【题型】选择题　【知识点】函数　【难度】medium
在同一平面直角坐标系内，函数$y=f(x)$及其导函数$y=f'(x)$的图象如图所示，已知两图象有且仅有一个公共点，其坐标为$(0,1)$，则（ ）

A. 函数$y=f(x)+x$的最大值为1 \quad B. 函数$y=\frac{e^x}{f(x)}$的最小值为1

C. 函数$y=f(x)\cdot e^x$的最大值为1 \quad D. 函数$y=\frac{f(x)}{e^x}$的最小值为1
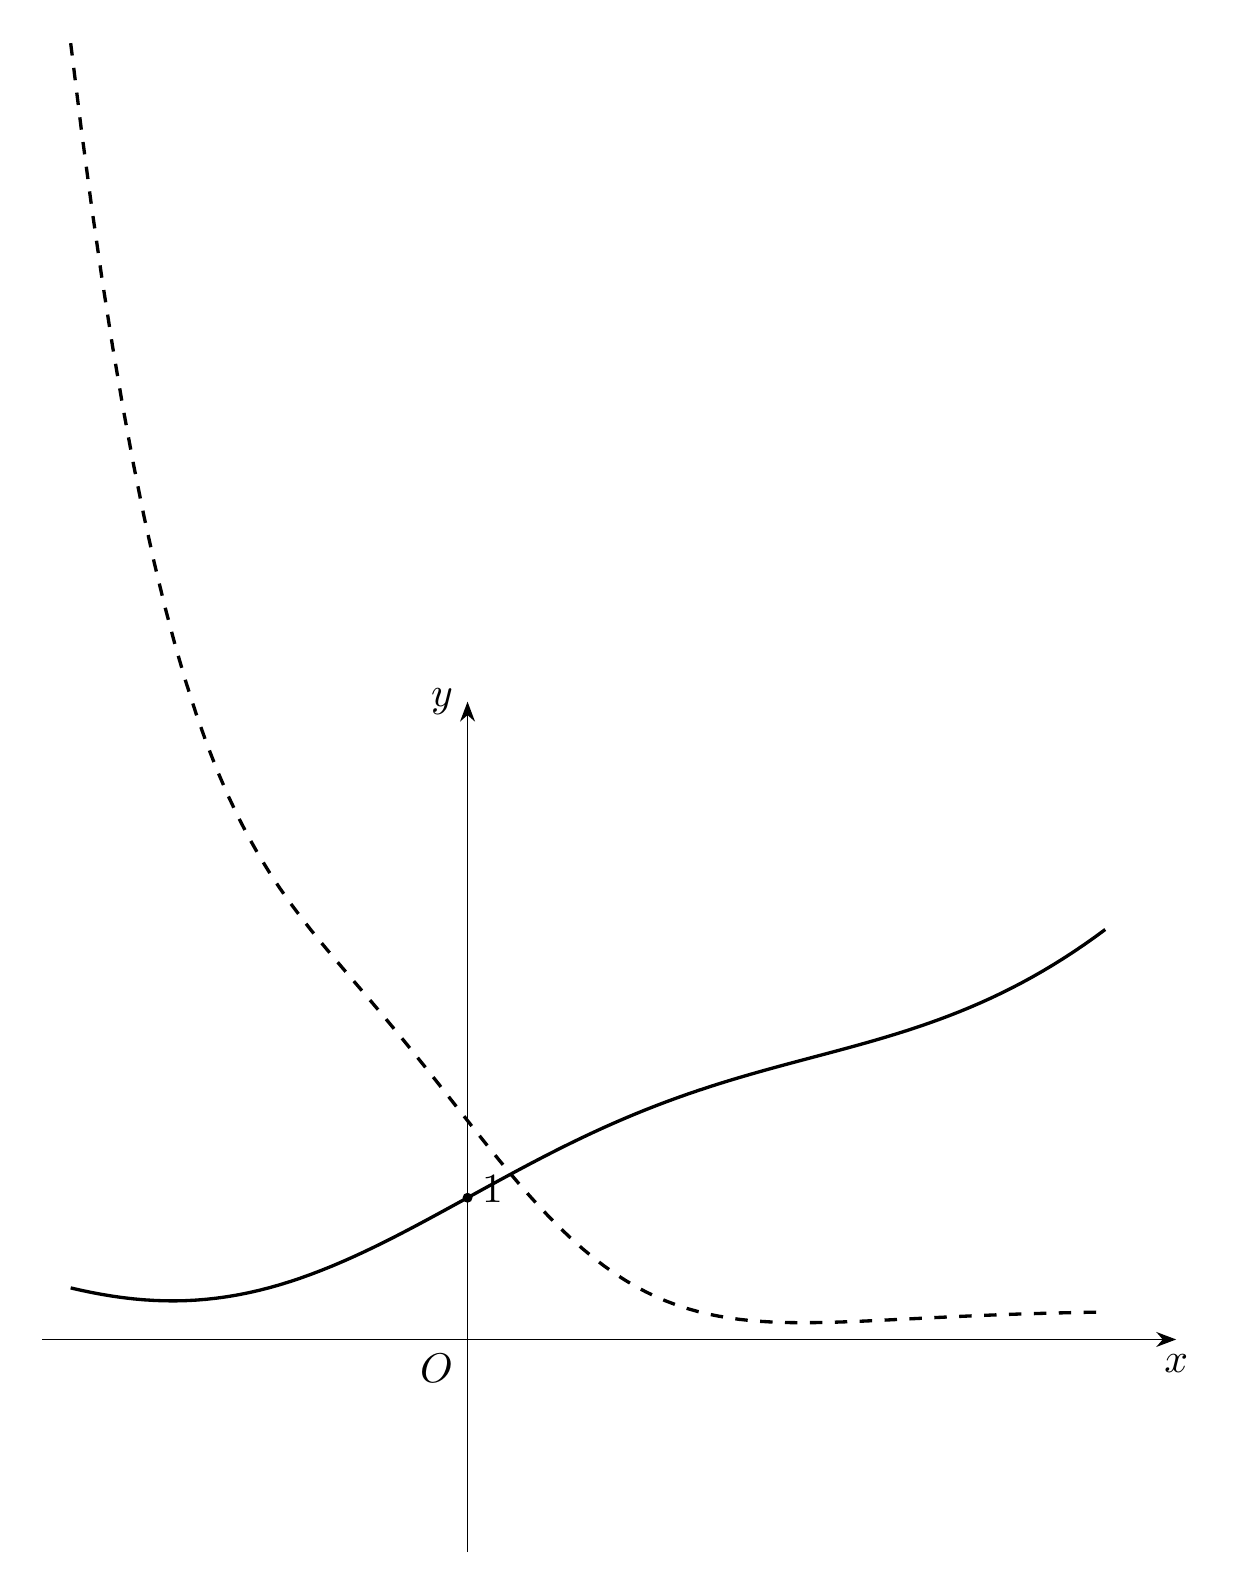
【解答】
\vspace{1em}

\textbf{【答案】} B

\vspace{1em}

\textbf{【分析】} 根据图象分辨$y=f(x)$和$y=f'(x)$的图象，然后对各选项中函数求导，利用图象判断函数单调性即可得解。

\vspace{1em}

\textbf{【详解】} 由图可知，两个函数图象都在$x$轴上方，所以$f'(x) > 0$，$f(x)$单调递增，所以实线为$f(x)$的图象，虚线为$f'(x)$的图象，$f(0)=f'(0)=1$。

对A，$y' = f'(x) + 1 > 0$，$y = f(x) + x$单调递增，无最大值，A错误；

对B，$y' = \frac{e^x\left[f(x) - f'(x)\right]}{\left[f(x)\right]^2}$，$y'|_{x=0} = \frac{e^0\left[f(0) - f'(0)\right]}{\left[f(0)\right]^2} = 0$，

由图可知，当$x < 0$时，$f(x) - f'(x) < 0$，当$x > 0$时，$f(x) - f'(x) > 0$，

所以$y = \frac{e^x}{f(x)}$在$(-\infty,0)$上单调递减，在$(0,+\infty)$上单调递增，

所以当$x = 0$时，函数取得最小值$y_{\text{min}} = \frac{e^0}{f(0)} = 1$，B正确；

对C，$y' = \left[f'(x) + f(x)\right]e^x$，由图可知$f'(x) + f(x) > 0$，

所以$y = f(x) \cdot e^x$在$\mathbb{R}$上单调递增，无最大值，C错误；

对D，$y' = \frac{f'(x) - f(x)}{e^x}$，

由图可知，当$x < 0$时，$f'(x) - f(x) > 0$，当$x > 0$时，$f'(x) - f(x) < 0$，

所以函数$y = \frac{f(x)}{e^x}$在$(-\infty,0)$上单调递增，在$(0,+\infty)$上单调递减，

当$x = 0$时，函数取得最大值$y_{\text{max}} = \frac{f(0)}{e^0} = 1$，D错误。

故选：B。